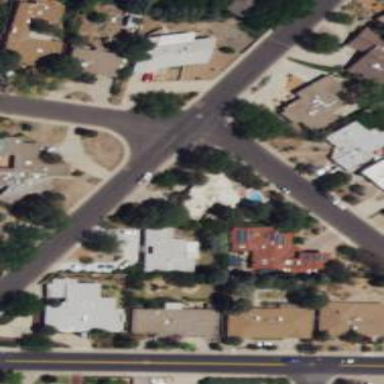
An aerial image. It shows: Unmarked crossing on the road.